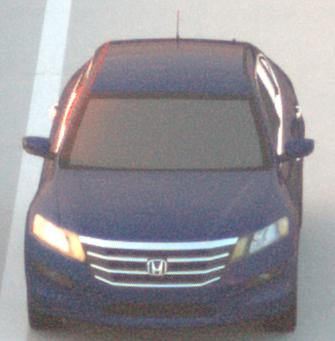
Make: Honda
Model: Crosstour
Detailed model: -
Model produced from: 2009
Model produced until: 2012
Doors: 4
Color: blue
Road condition: dry road
Daytime: sunrise or sunset
Contrast: medium contrast